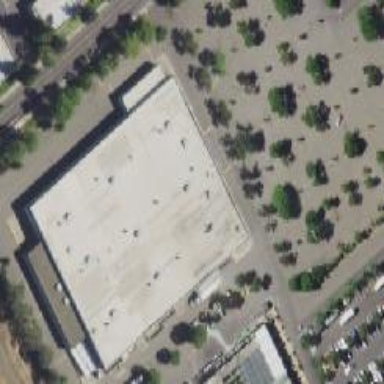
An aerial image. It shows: Supermarket.